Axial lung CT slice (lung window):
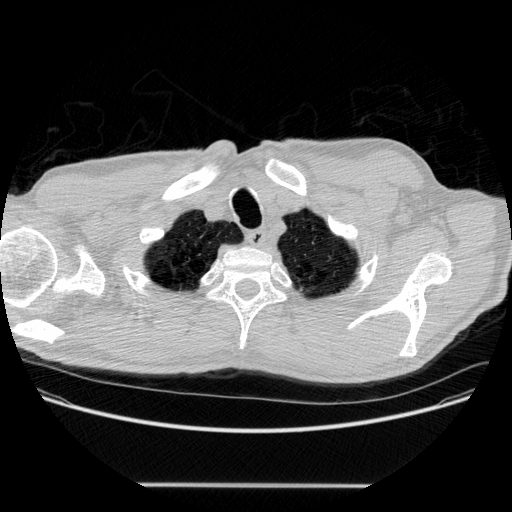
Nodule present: no